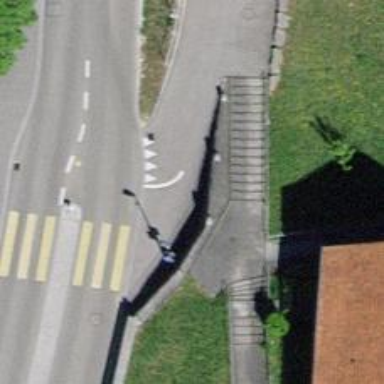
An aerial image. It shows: Set of steps on the road.